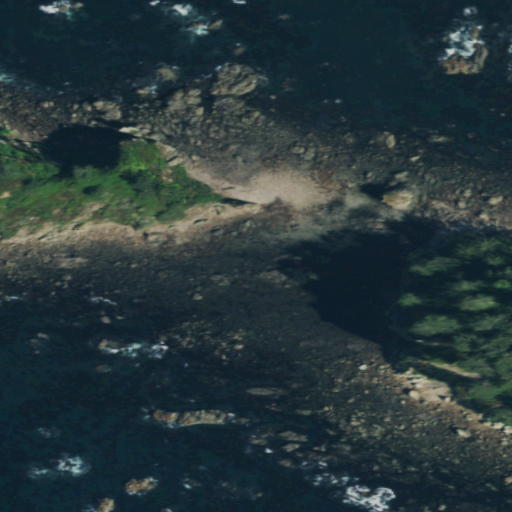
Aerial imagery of island in Washington named Bodelteh Islands containing open water, barren land, evergreen forest, herbaceous wetlands, pasture, shrub, and grassland